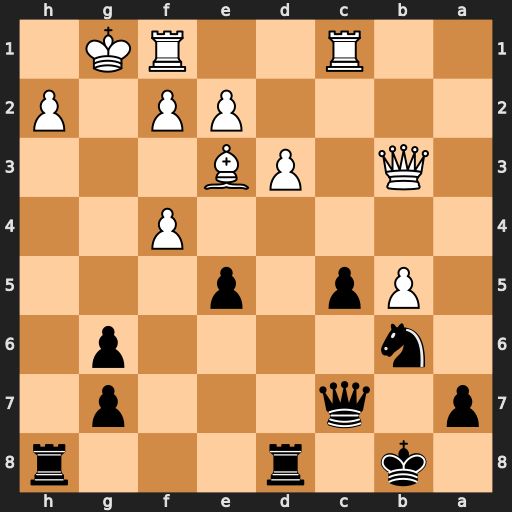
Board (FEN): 1k1r3r/p1q3p1/1n4p1/1Pp1p3/5P2/1Q1PB3/4PP1P/2R2RK1
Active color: b
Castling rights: -
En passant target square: -
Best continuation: exf4 Rxc5 Qd6 Rc6 Qe5